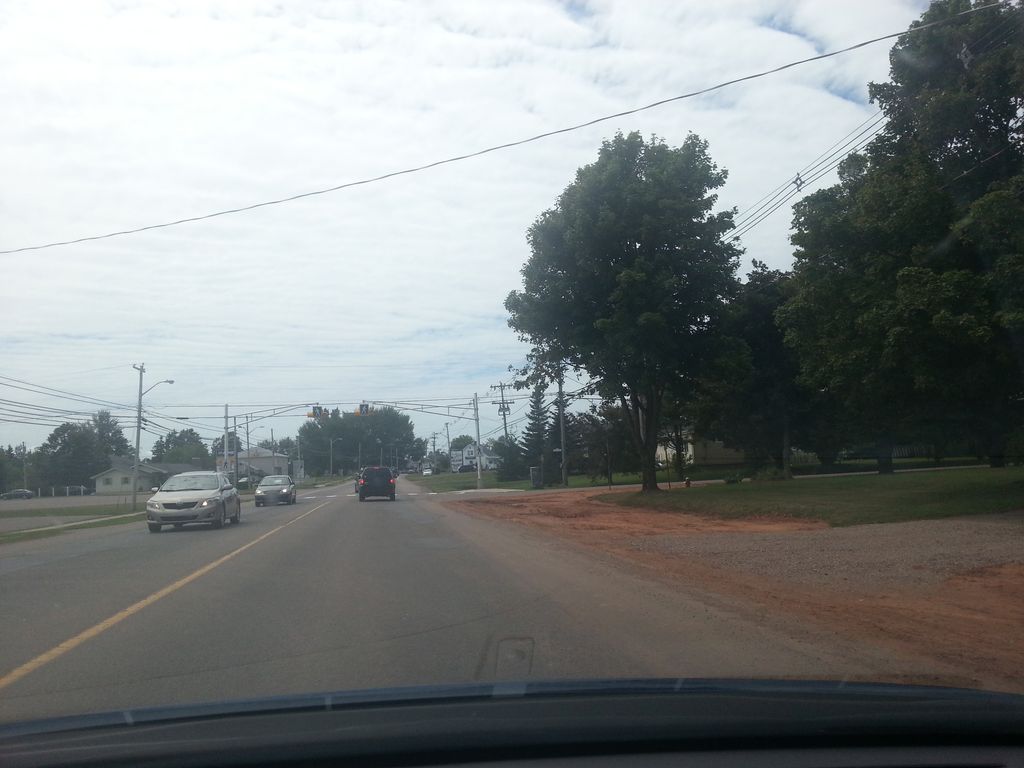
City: charlottetown